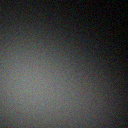
Screen state: off